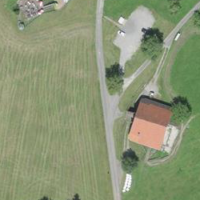
EUNIS habitat code: 55
Species observed at this site:
Milvus milvus
Milvus migrans